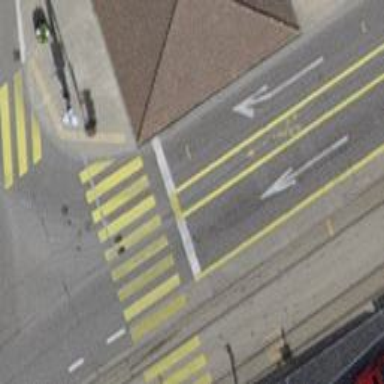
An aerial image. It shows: Road crossing with traffic signals.